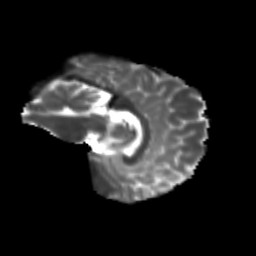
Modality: T2w
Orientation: sagittal
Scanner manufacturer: siemens
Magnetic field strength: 3 T
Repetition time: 9.2 s
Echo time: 0.084 s